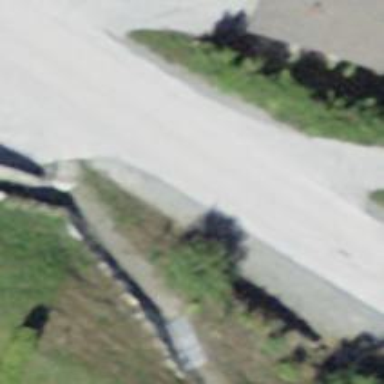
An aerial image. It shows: Stone steps on the road.